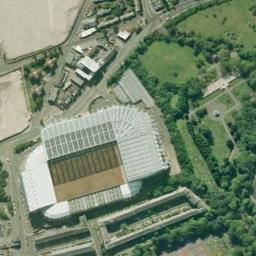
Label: stadium